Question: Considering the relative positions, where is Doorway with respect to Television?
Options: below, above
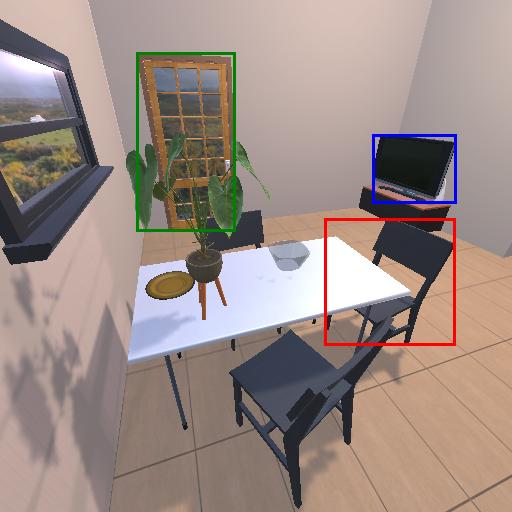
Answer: below